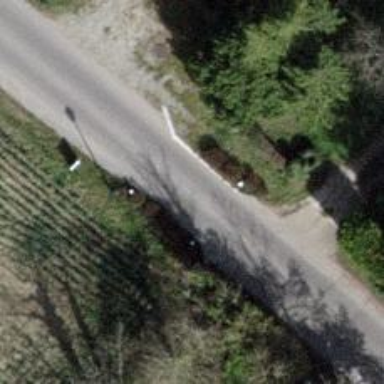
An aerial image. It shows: Traffic calming feature called choker.